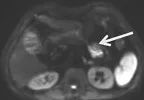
The second imaging. MR T2.
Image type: radiology (mri)